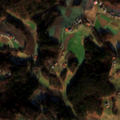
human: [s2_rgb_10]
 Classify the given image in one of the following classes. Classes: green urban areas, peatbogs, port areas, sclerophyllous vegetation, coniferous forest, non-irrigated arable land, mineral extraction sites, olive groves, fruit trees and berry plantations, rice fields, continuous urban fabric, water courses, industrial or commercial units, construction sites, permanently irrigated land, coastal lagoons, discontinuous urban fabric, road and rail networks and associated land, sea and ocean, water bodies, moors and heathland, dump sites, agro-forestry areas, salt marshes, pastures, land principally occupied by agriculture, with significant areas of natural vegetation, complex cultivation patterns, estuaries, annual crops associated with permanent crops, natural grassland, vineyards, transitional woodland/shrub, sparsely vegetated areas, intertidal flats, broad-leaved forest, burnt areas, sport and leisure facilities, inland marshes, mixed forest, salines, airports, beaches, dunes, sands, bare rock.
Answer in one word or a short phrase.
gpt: pastures, complex cultivation patterns, broad-leaved forest, mixed forest